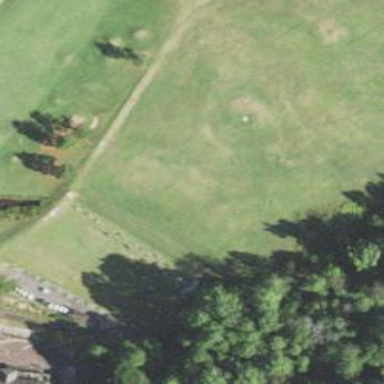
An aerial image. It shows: Grass area designated as golf tee.